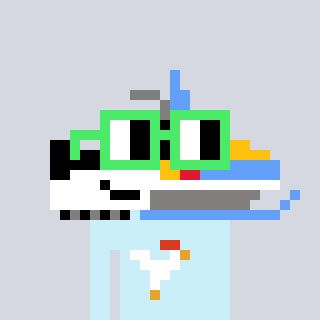
a pixel art character with square light green glasses, a snowmobile-shaped head and a cold-colored body on a cool background